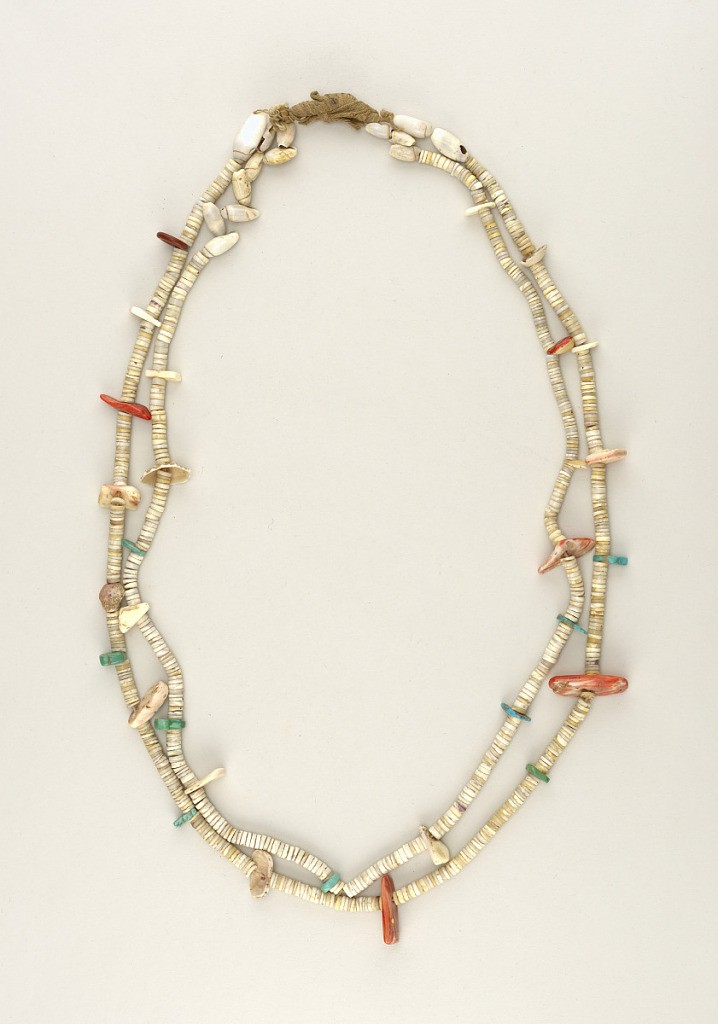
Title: Necklace
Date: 19th century
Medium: Shell, leather
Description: Necklace of two strands made of shell discs, whole shells, and larger pieces of turquoise and red stones strung on leather.